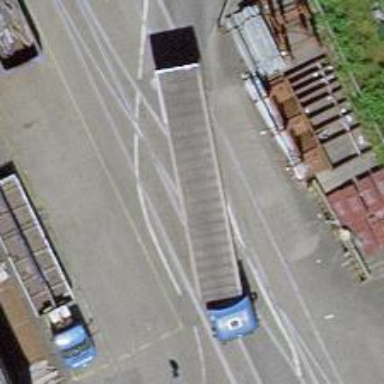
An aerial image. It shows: Level crossing along the railway.